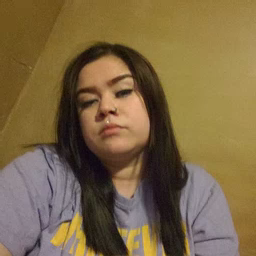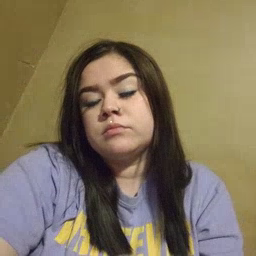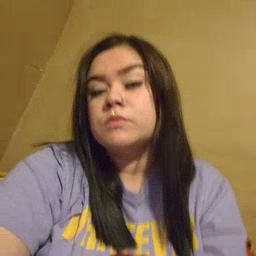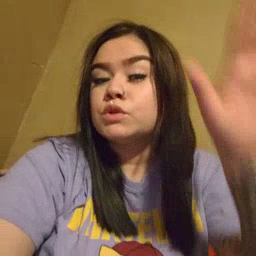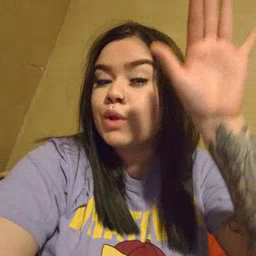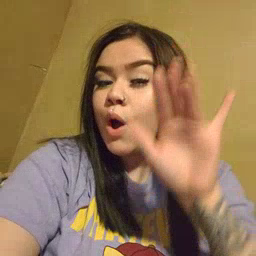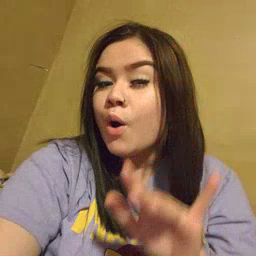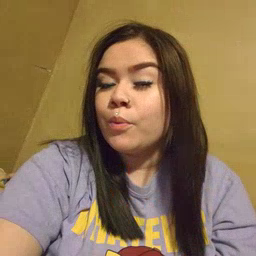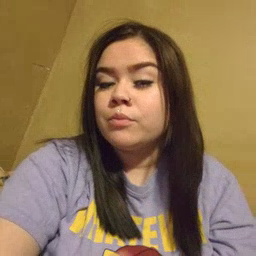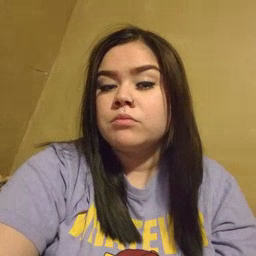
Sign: snow